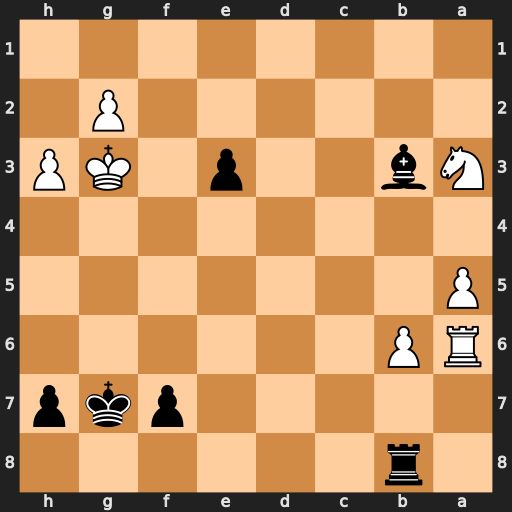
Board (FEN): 1r6/5pkp/RP6/P7/8/Nb2p1KP/6P1/8
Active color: b
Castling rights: -
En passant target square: -
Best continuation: Re8 Ra8 Rxa8